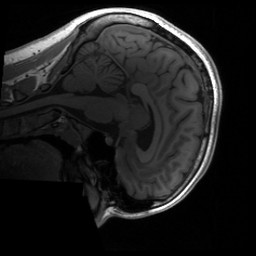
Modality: T1w
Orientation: sagittal
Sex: female